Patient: sex M, age 61
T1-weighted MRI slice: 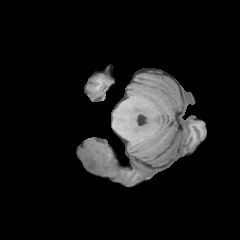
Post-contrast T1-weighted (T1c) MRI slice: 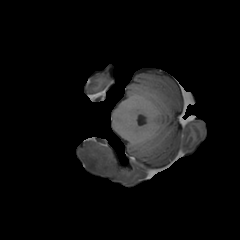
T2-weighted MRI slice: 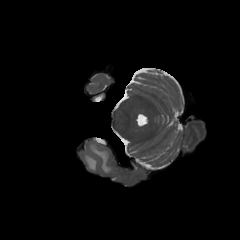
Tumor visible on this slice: yes
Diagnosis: Glioblastoma, IDH-wildtype
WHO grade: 4